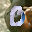
Label: 0